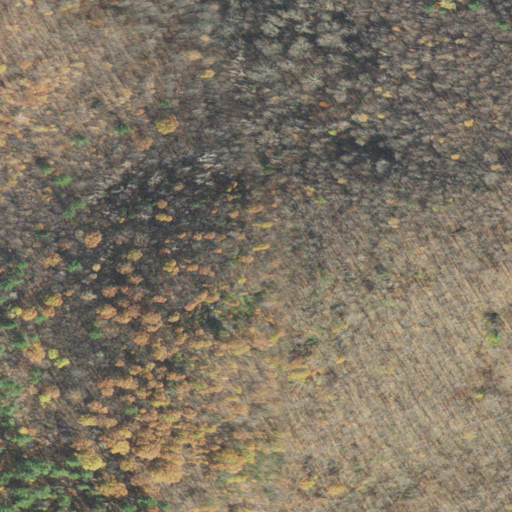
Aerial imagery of mountain in Vermont named Butternut Hill containing deciduous forest and mixed forest